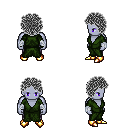
a pixel art fantasy rpg character, male body template, dark elf, purple skin, green robe, metal pants, gray curly afro hairstyle, white cloth bandages, gold boots, four views (front, back, left, right), 2x2 character sprite sheet, small pixel art, hard edges, no anti-aliasing